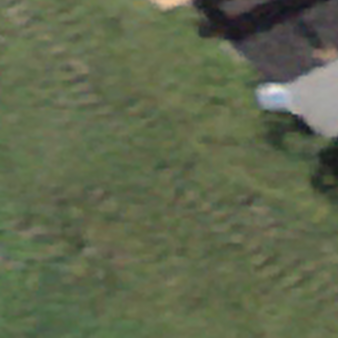
Label: other